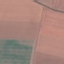
Land use / land cover: AnnualCrop